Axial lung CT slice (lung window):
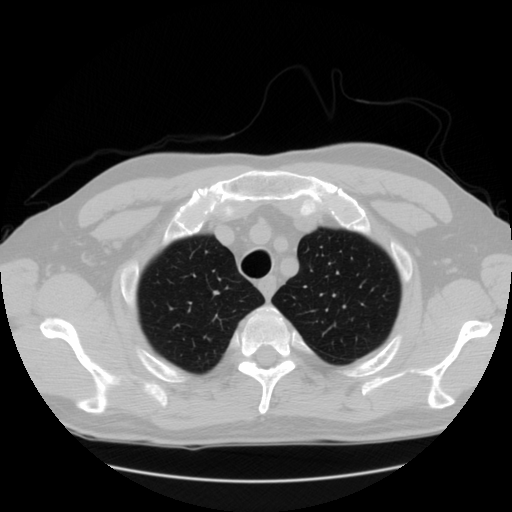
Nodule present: no